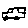
Label: car